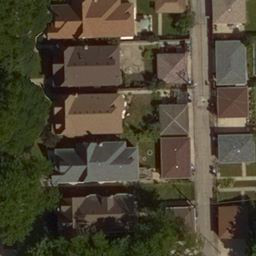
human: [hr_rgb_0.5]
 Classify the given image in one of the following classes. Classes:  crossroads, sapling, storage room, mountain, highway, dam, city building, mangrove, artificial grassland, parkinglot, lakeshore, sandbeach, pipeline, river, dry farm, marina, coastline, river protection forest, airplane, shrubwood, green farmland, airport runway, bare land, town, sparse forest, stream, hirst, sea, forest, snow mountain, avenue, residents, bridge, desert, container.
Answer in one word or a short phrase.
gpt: residents